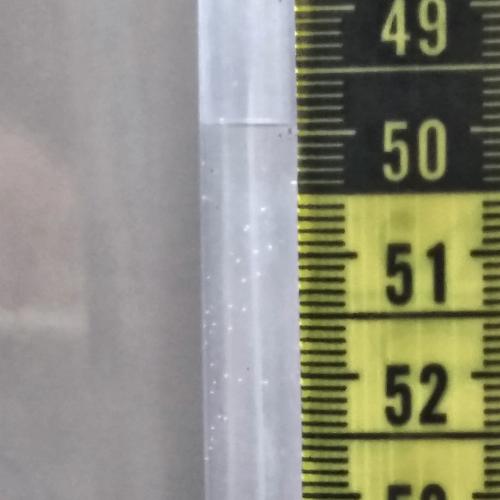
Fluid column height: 49.9 cm